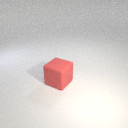
large red rubber cube